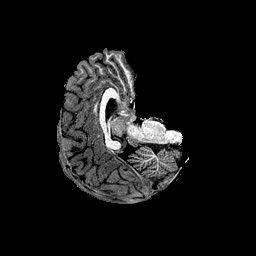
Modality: T1w
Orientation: axial
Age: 21
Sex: female
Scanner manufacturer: ge
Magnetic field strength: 3 T
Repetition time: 7.66 s
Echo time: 0.003476 s